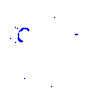
Particle: proton